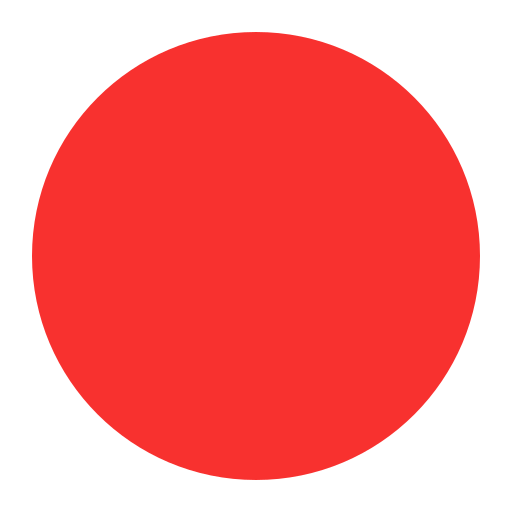
red circle flat